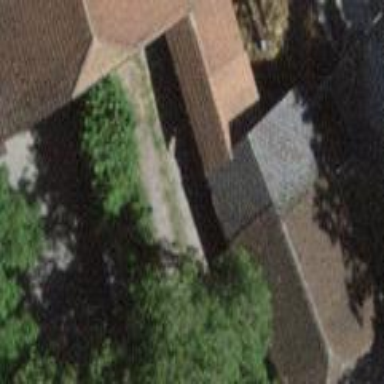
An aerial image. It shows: Rural barn.